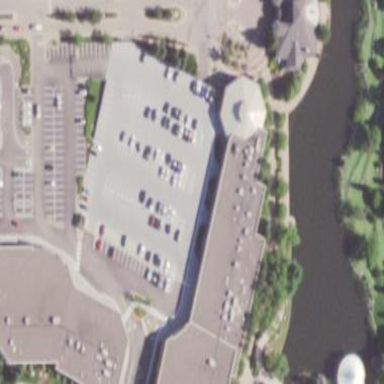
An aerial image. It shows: Retail building that serves as mall.